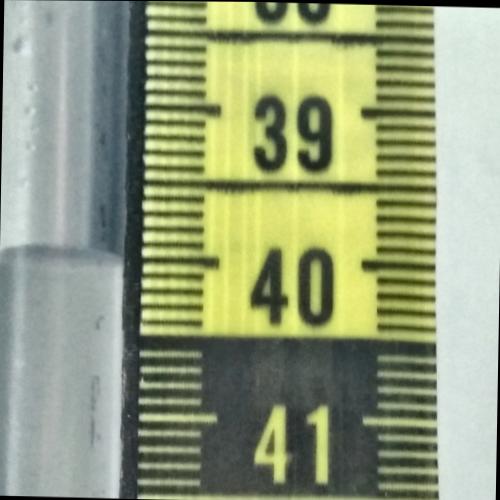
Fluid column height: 40.0 cm